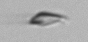
Label: Cryptophyta